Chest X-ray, AP view. Patient: 75 years old, sex M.
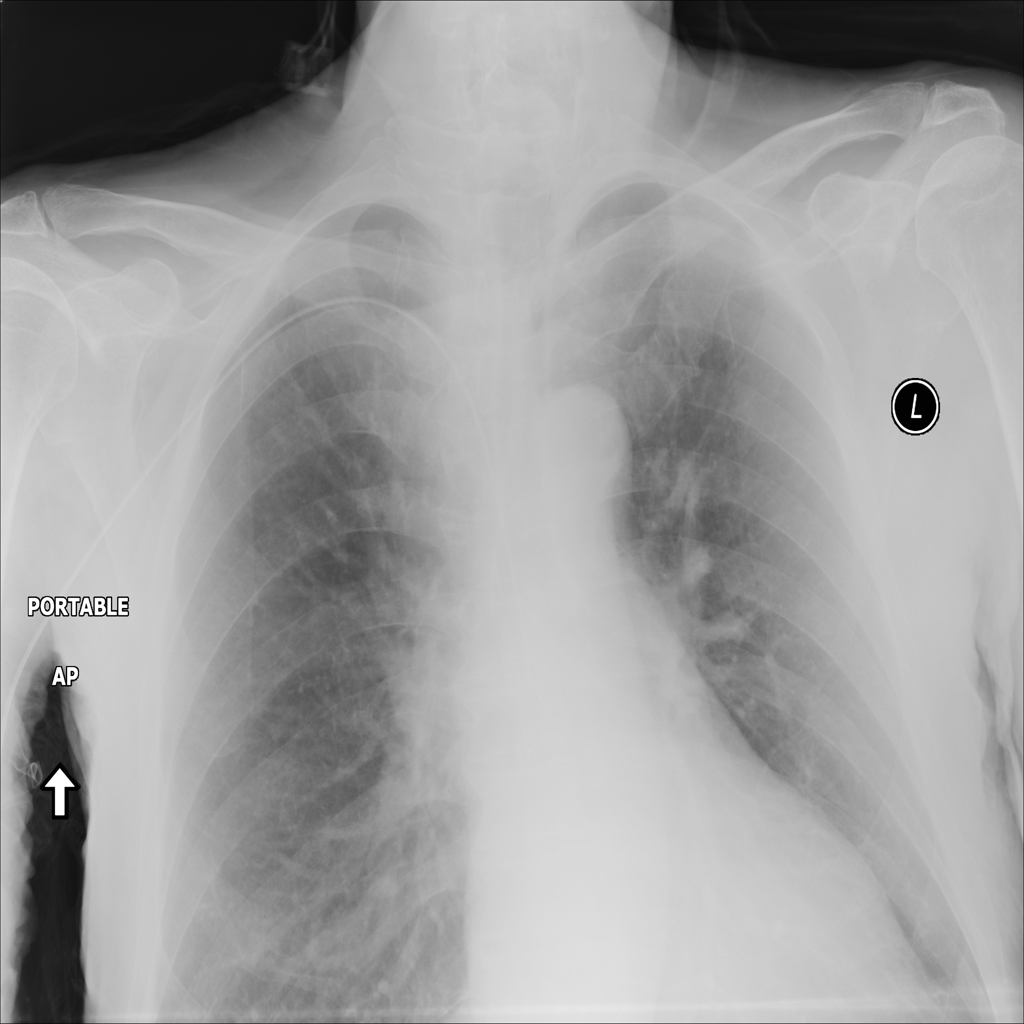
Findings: No Finding